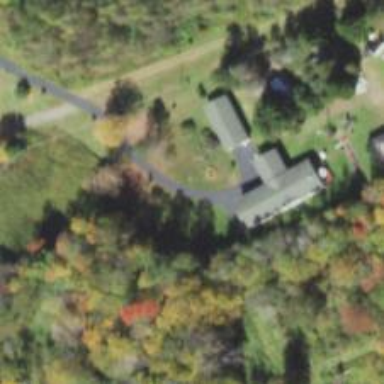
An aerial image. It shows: Driveway.